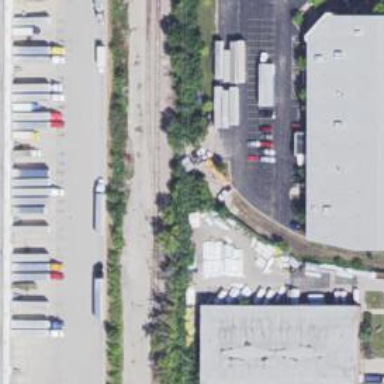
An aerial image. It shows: Rail spur service.